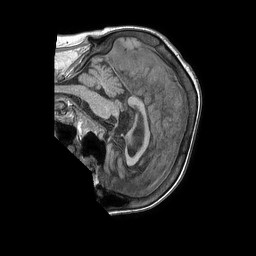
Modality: T1w
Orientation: sagittal
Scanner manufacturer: philips
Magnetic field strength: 1.5 T
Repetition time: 0.008446 s
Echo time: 0.003887 s